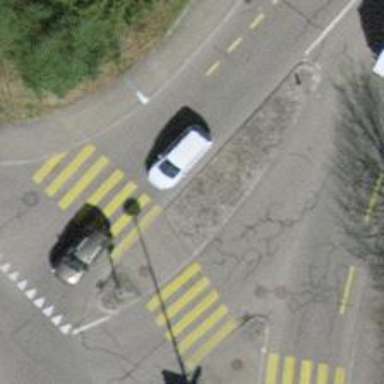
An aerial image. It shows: Uncontrolled crossing with central island on the road.